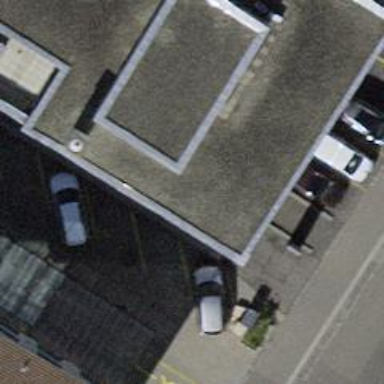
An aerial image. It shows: Government office.